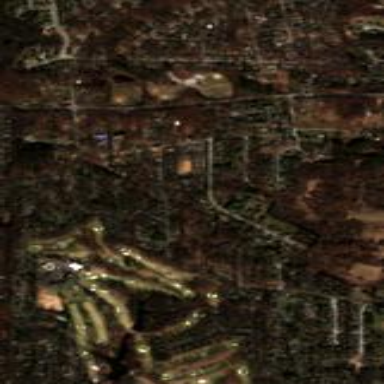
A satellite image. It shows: Golf course surrounded by greenery.